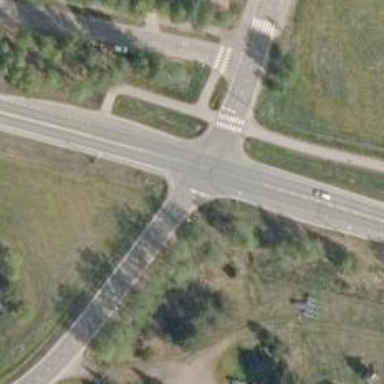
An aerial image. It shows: Road with stop sign.